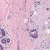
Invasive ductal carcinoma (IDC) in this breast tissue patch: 0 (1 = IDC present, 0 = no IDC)